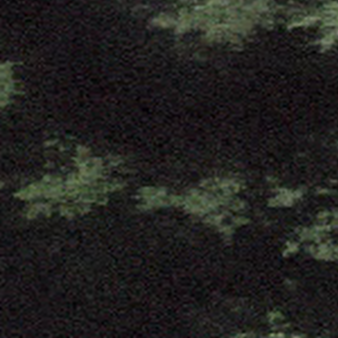
Label: other